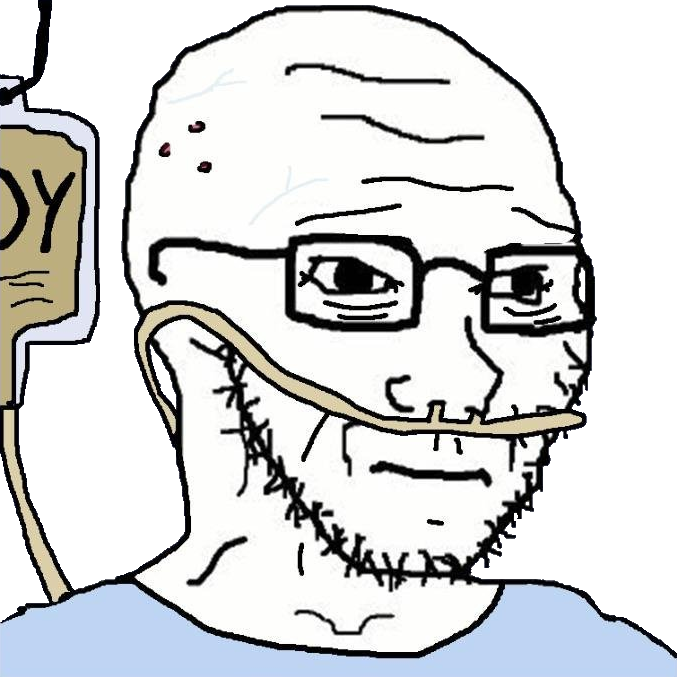
Label: 5_Soyjak